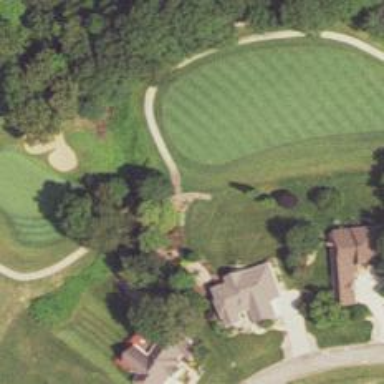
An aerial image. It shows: Path used for both walking and golf.